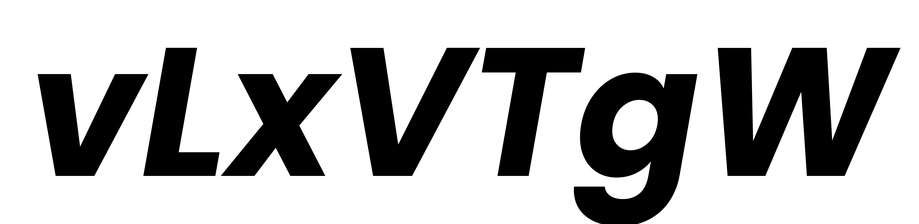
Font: Poppins-BoldItalic